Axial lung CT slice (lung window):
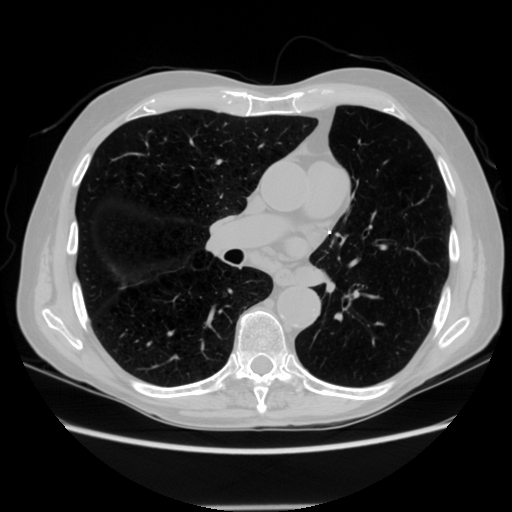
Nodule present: no